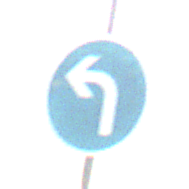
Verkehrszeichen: VorgeschriebeneFahrtrichtungLinks
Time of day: SunriseSunset
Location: Outdoor (Nature)
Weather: PartlyCloudy
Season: NotSpecified
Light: Natural